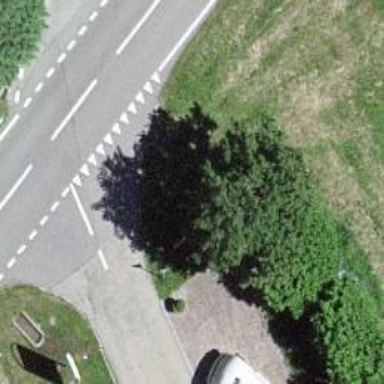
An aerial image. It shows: Bus stop with designated public transport stop position.